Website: lowes
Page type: payment
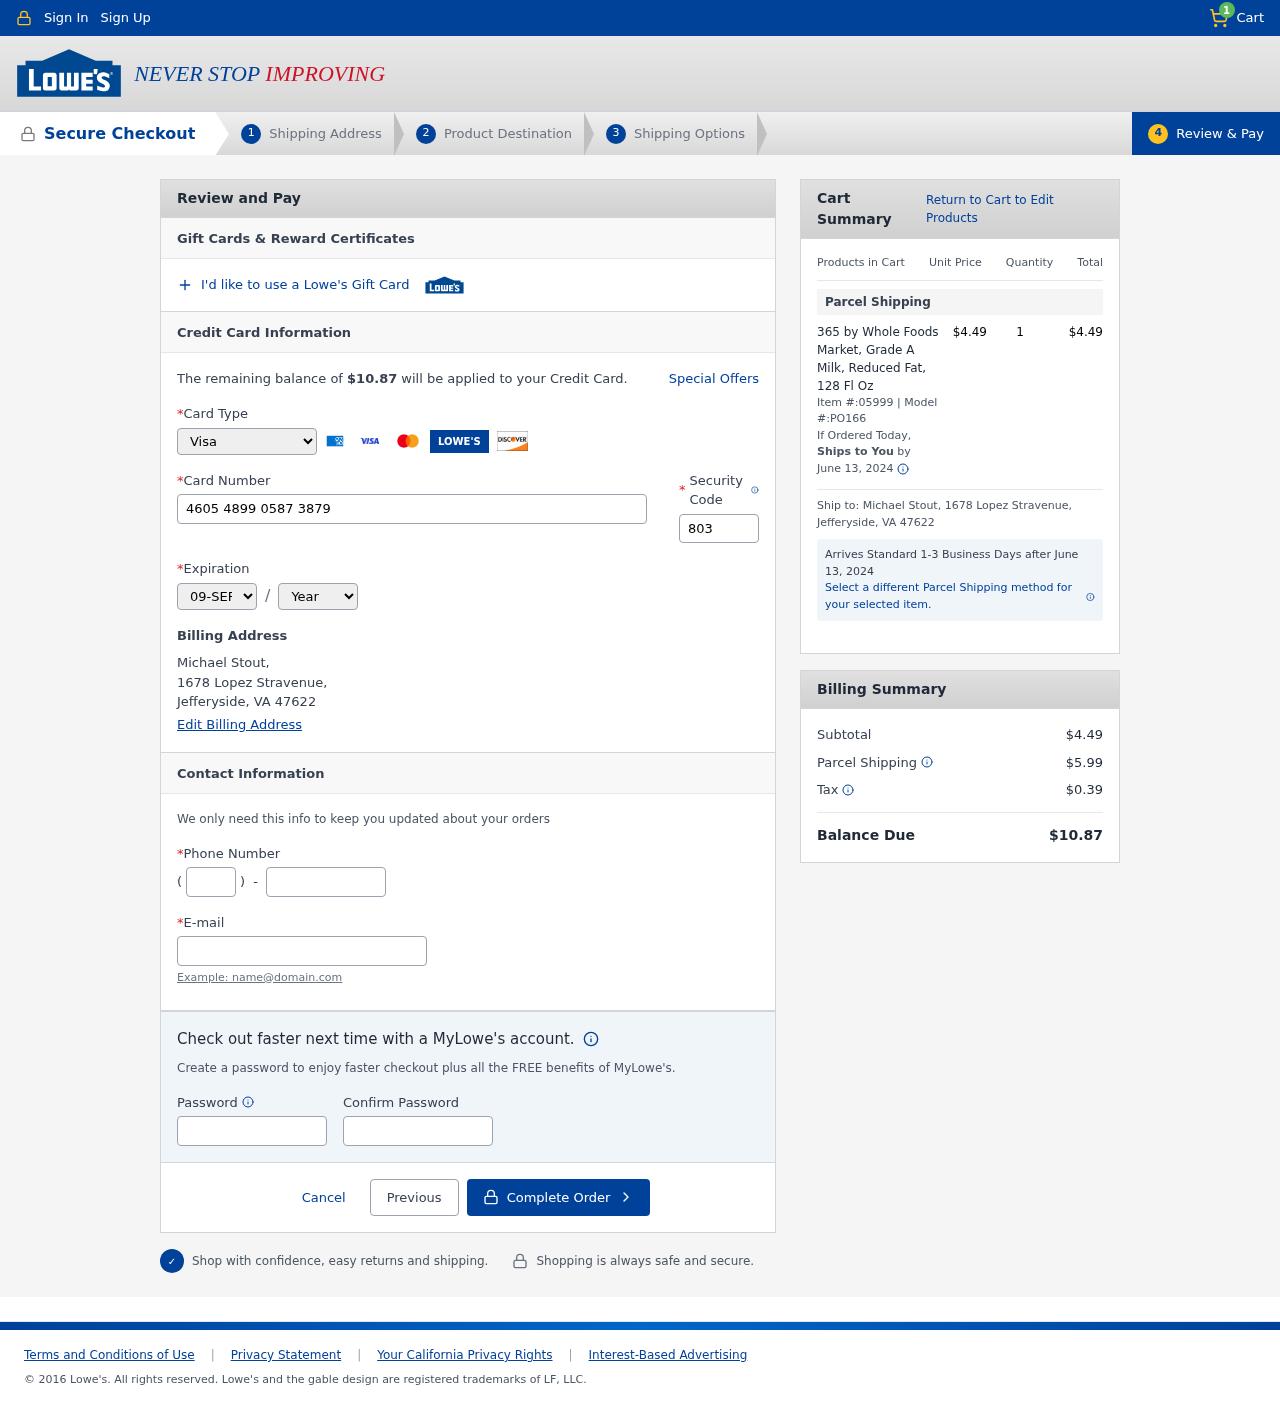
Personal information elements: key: PII_CARD_CVV
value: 803
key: PII_CARD_EXPIRY_MONTH
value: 09
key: PII_CARD_EXPIRY_YEAR
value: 29
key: PII_CARD_NUMBER
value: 4605 4899 0587 3879
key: PII_CARD_TYPE
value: Visa
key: PII_CITY_STATE_ZIP
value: Jefferyside, VA 47622
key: PII_EMAIL
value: mstout@yahoo.com
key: PII_FULLNAME
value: Michael Stout,
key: PII_PHONE
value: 2722696497
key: PII_PHONE_AREA
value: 272
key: PII_STREET
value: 1678 Lopez Stravenue,
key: PII_FULLNAME2
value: Michael Stout
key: PII_STREET2
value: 1678 Lopez Stravenue
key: PII_CITY_STATE_ZIP2
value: Jefferyside, VA 47622
Product elements: key: PRODUCT1_NAME
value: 365 by Whole Foods Market, Grade A Milk, Reduced Fat, 128 Fl Oz
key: PRODUCT1_PRICE
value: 4.49
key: PRODUCT1_QUANTITY
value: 1
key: PRODUCT1_ITEM
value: Item #:05999
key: PRODUCT1_MODEL
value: Model #:PO166
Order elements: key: ORDER_NUM_ITEMS
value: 1
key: ORDER_TOTAL
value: $10.87
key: ORDER_SHIPPING_DATE
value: June 13, 2024
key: ORDER_SUBTOTAL
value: $4.49
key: ORDER_SHIPPING_DATE2
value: June 13, 2024
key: ORDER_SHIPPING_COST
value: $5.99
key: ORDER_TAX
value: $0.39